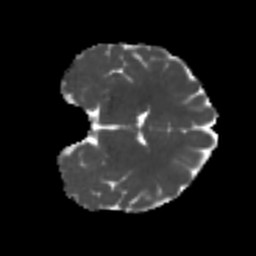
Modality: MD
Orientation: coronal
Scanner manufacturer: siemens
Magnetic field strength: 3 T
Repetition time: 4 s
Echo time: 0.0594 s